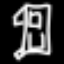
Label: bed